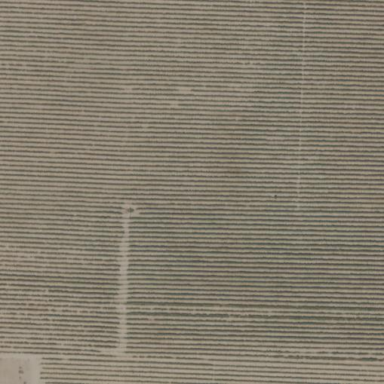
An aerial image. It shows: Vineyard.